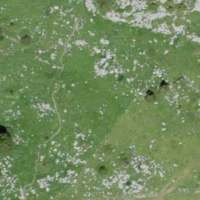
EUNIS habitat code: 23
Species observed at this site:
Euphorbia cyparissias